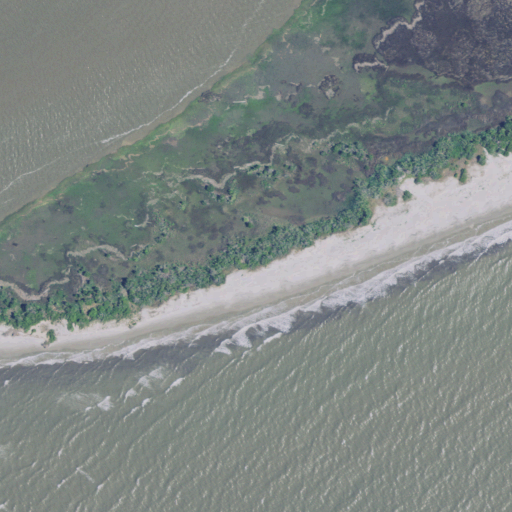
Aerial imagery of cape in South Carolina named Cedar Island Point containing open water, herbaceous wetlands, barren land, woody wetlands, and shrub